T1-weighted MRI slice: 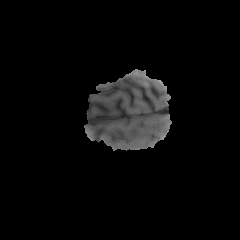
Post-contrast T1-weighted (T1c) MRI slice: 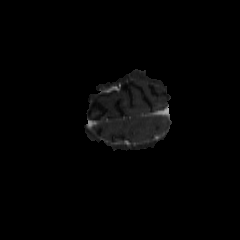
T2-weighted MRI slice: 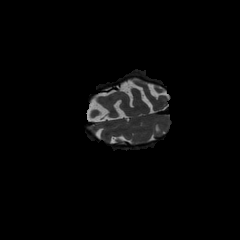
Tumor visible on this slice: yes